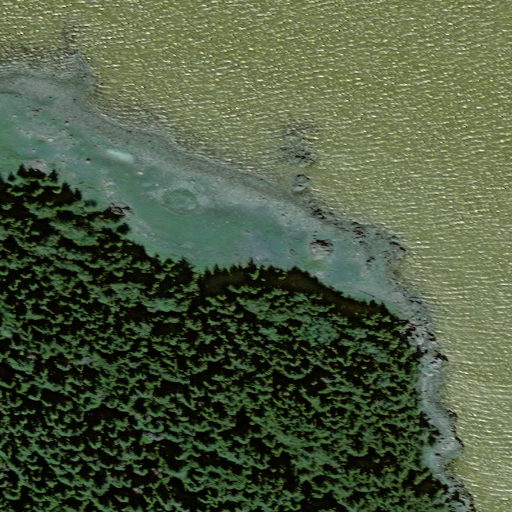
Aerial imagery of island in Alaska named Kochu Island containing only unknown